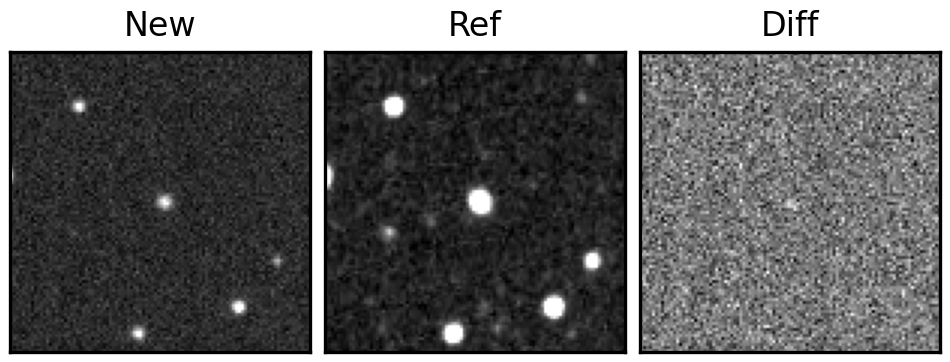
Label: real